Question: So there are a lot of relationships involved in this. The end goal is to show on the event view people from the current_user's contact list who are attending event. The current model layout is as such:
'''
# Table name: profiles
# id :integer not null, primary key
# profileable_id :integer
# profileable_type :string(255)
class Profile < ActiveRecord::Base
belongs_to :profileable, polymorphic: true
has_many :events, as: :eventable, dependent: :destroy
end
# Table name: events
# id :integer not null, primary key
# eventable_id :integer
# eventable_type :string(255)
class Event < ActiveRecord::Base
belongs_to :eventable, polymorphic: true
has_many :attendants, dependent: :destroy
end
# Table name: attendants
# id :integer not null, primary key
# referrer_profile_id :integer
# event_id :integer
# responding_profile_id :integer
class Attendant < ActiveRecord::Base
belongs_to :event
end
# Table name: contacts
# id :integer not null, primary key
# user_id :integer
class Contact < ActiveRecord::Base
belongs_to :user
has_one :profile, as: :profileable, dependent: :destroy
end
'''
Clearly some more relationship related lines would help, some scopes, and something to help with a join (I believe).
The kind of thing I'm looking to do will be something like:
'''
@attendants = Attendant.where(event_id: @event.id)
@contacts = Contacts.where(user_id: current_user.id)
@result = @attendents.select {|i| @contacts.any? {|c| i.responding_profile_id == c.profile.id } }
'''
And as I understand it this is the least efficient way to do this. If you can help me with the proper , , , and additional relationship lines to complete this I will be forever grateful!
---
Here's the relationship model diagram. Profile and Event are polymorphic. Attendant is a relation table.

I've queried an example of Attendant and Profile as JSON. Maybe this will help.
'''
Contact.find(8).profile.as_json
Contact Load (0.6ms) SELECT "contacts".* FROM "contacts" WHERE "contacts"."id" = $1 LIMIT 1 [["id", 8]]
Profile Load (0.3ms) SELECT "profiles".* FROM "profiles" WHERE "profiles"."profileable_id" = $1 AND "profiles"."profileable_type" = $2 LIMIT 1 [["profileable_id", 8], ["profileable_type", "Contact"]]
=> {"id"=>11, "first_name"=>"Apple", "last_name"=>"Dumpling", "profileable_id"=>8, "profileable_type"=>"Contact", "created_at"=>Fri, 10 Oct 2014 02:21:20 UTC +00:00, "updated_at"=>Fri, 10 Oct 2014 02:21:20 UTC +00:00}
Attendant.second.as_json
Attendant Load (0.8ms) SELECT "attendants".* FROM "attendants" ORDER BY "attendants"."id" ASC LIMIT 1 OFFSET 1
=> {"id"=>2, "confirmation"=>"attending", "referrer_profile_id"=>1, "responding_profile_id"=>8, "event_id"=>1, "created_at"=>Fri, 10 Oct 2014 17:46:44 UTC +00:00, "updated_at"=>Fri, 10 Oct 2014 17:46:44 UTC +00:00}
'''
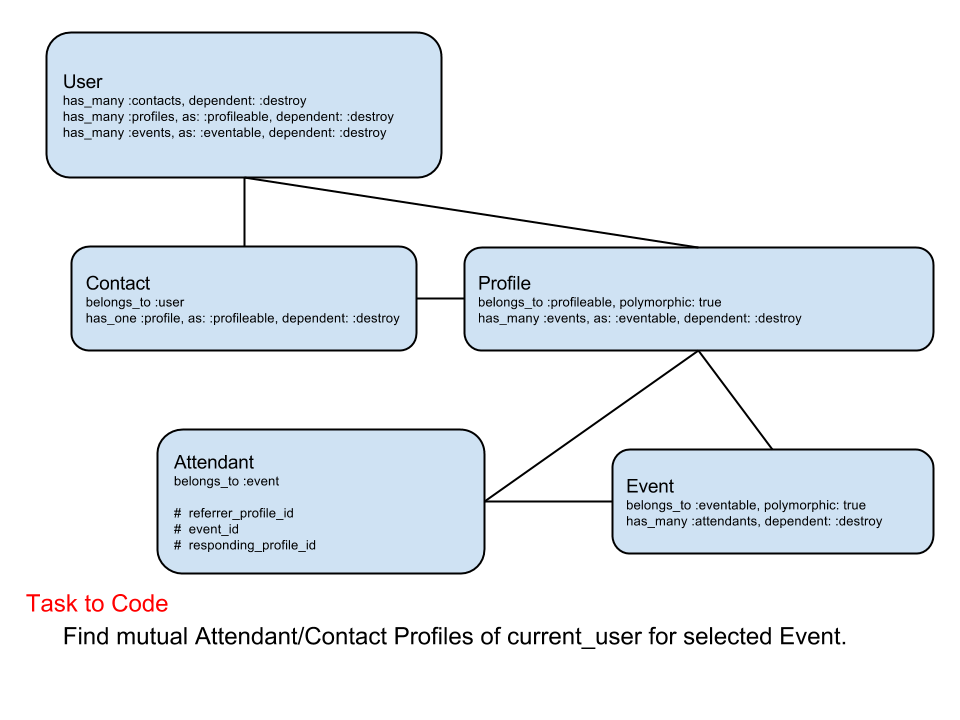
Answer: The problem with this is the profile being means it chooses it's parents by it's association table. In my question I had asked for finding the same profile for two different parent items by using the same ID/Type. This is impossible as it is not the same. . To fix this solution I added a field to 'Contact' of which gets written upon duplication of person's profile to always have the reference to the original source. Now suddenly what was impossibly complicated because it was impossible, is easily remedied.